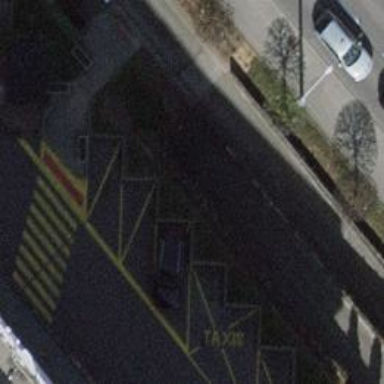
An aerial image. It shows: Parking area.